Question: I have the following 'XAML' definition:
'''
<Charting:Chart x:Name="ColumnChart"
HorizontalAlignment="Center"
VerticalAlignment="Center"
Width="Auto"
Height="Auto"
Padding="50"
Title="100 random numbers">
<Charting:ColumnSeries Title="Skills"
IndependentValuePath="Name"
DependentValuePath="Pts"
IsSelectionEnabled="True">
</Charting:ColumnSeries>
</Charting:Chart>
'''
How can I rotate the labels (let's say on -90 degrees) in order to make them more readable?

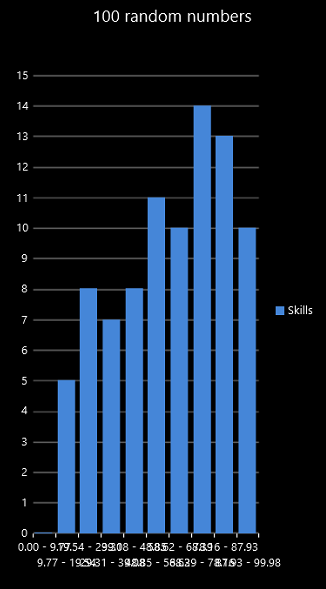
Answer: Rotating the labels is possible. It requires a few steps, and unfortunately, due to a missing feature in WinRT XAML layout, a custom class potentially.
The core idea is found <URL>.
'''
<Grid Background="{ThemeResource ApplicationPageBackgroundThemeBrush}">
<Charting:Chart x:Name="ColumnChart"
HorizontalAlignment="Stretch"
VerticalAlignment="Stretch"
Padding="50"
Title="100 random numbers">
<Charting:ColumnSeries Title="Skills" x:Name="theColumnSeries"
IndependentValuePath="Name"
DependentValuePath="Pts"
IsSelectionEnabled="True">
<Charting:ColumnSeries.IndependentAxis>
<Charting:CategoryAxis Orientation="X">
<Charting:CategoryAxis.AxisLabelStyle>
<Style TargetType="Charting:AxisLabel">
<Setter Property="Template">
<Setter.Value>
<ControlTemplate TargetType="Charting:AxisLabel">
<TextBlock Text="{TemplateBinding FormattedContent}">
<TextBlock.lay
<TextBlock.RenderTransform>
<RotateTransform Angle="-60" />
</TextBlock.RenderTransform>
</TextBlock>
</ControlTemplate>
</Setter.Value>
</Setter>
</Style>
</Charting:CategoryAxis.AxisLabelStyle>
</Charting:CategoryAxis>
</Charting:ColumnSeries.IndependentAxis>
</Charting:ColumnSeries>
</Charting:Chart>
</Grid>
'''
The C# code I used:
'''
public sealed partial class MainPage : Page
{
public MainPage()
{
this.InitializeComponent();
this.Loaded += MainPage_Loaded;
}
void MainPage_Loaded(object sender, RoutedEventArgs e)
{
var rnd = new Random(444);
ObservableCollection<Demo> values = new ObservableCollection<Demo>();
for (int i = 0; i < 15; i++)
{
values.Add(new Demo() { Name = (rnd.NextDouble() * 100).ToString(), Pts = i });
}
((ColumnSeries)ColumnChart.Series[0]).ItemsSource = values;
}
}
class Demo
{
public string Name { get; set; }
public double Pts { get; set; }
}
'''
But, unfortunately, it's not exactly what you'll want. The problem is that there isn't a LayoutTransform like exists in WPF. If you run the code as is shown above, the labels are rotated, but they will overlap other content.

The author of the blog has written a <URL>.